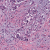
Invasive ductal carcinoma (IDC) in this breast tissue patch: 1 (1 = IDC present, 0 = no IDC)